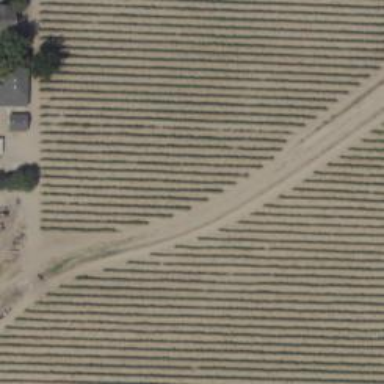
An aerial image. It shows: Beautiful vineyard in the countryside.